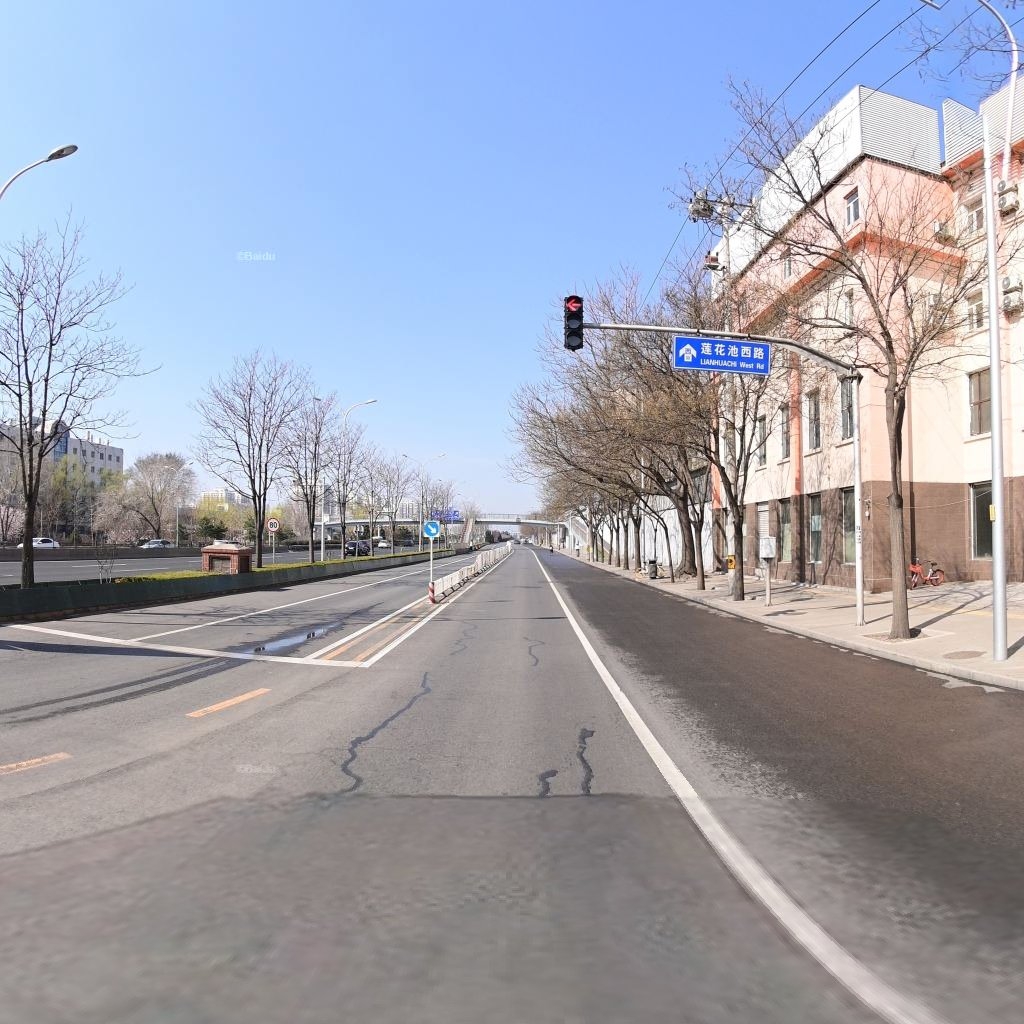
Region: Haidian
Road damage annotations: longitudinal patch, longitudinal patch, longitudinal patch, longitudinal patch, longitudinal patch